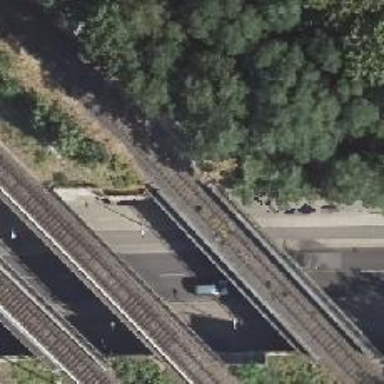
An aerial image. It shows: Bridge over railway line.